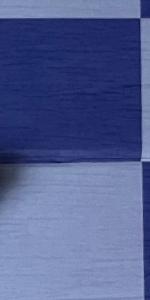
Label: Empty